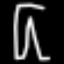
Label: pants